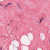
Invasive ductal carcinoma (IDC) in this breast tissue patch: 0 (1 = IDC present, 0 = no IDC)